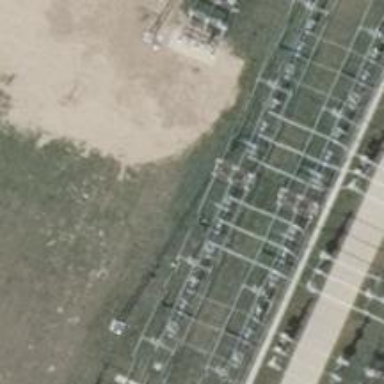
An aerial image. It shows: Power line with 3 cables. It uses busbar.